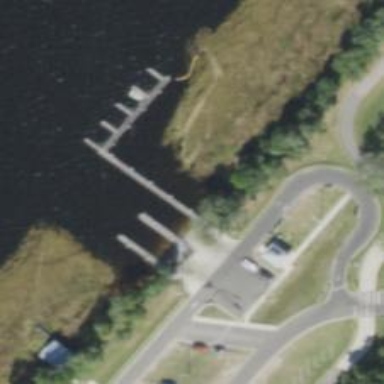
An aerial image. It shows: Slipway on leisure land.